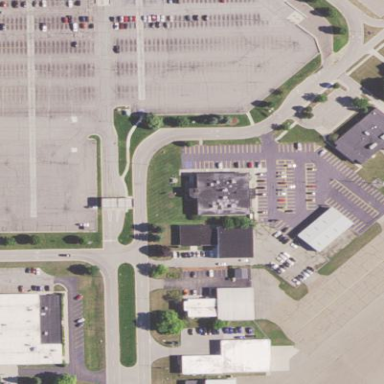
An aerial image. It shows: Parking area with surface.